Aerial crown-view tile of a tropical tree (Barro Colorado Island, Panama), acquired 20240813:
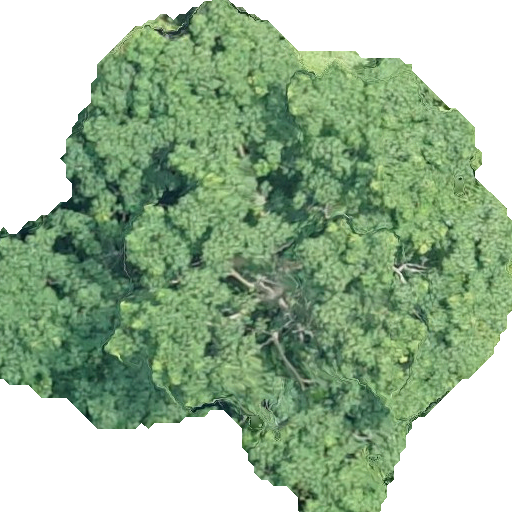
Species: Pseudobombax septenatum
GBIF accepted scientific name: Pseudobombax septenatum
Crown area: 276.529 m²